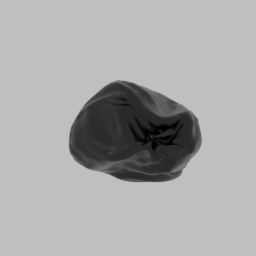
Label: tools